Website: walmart
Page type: address-validator
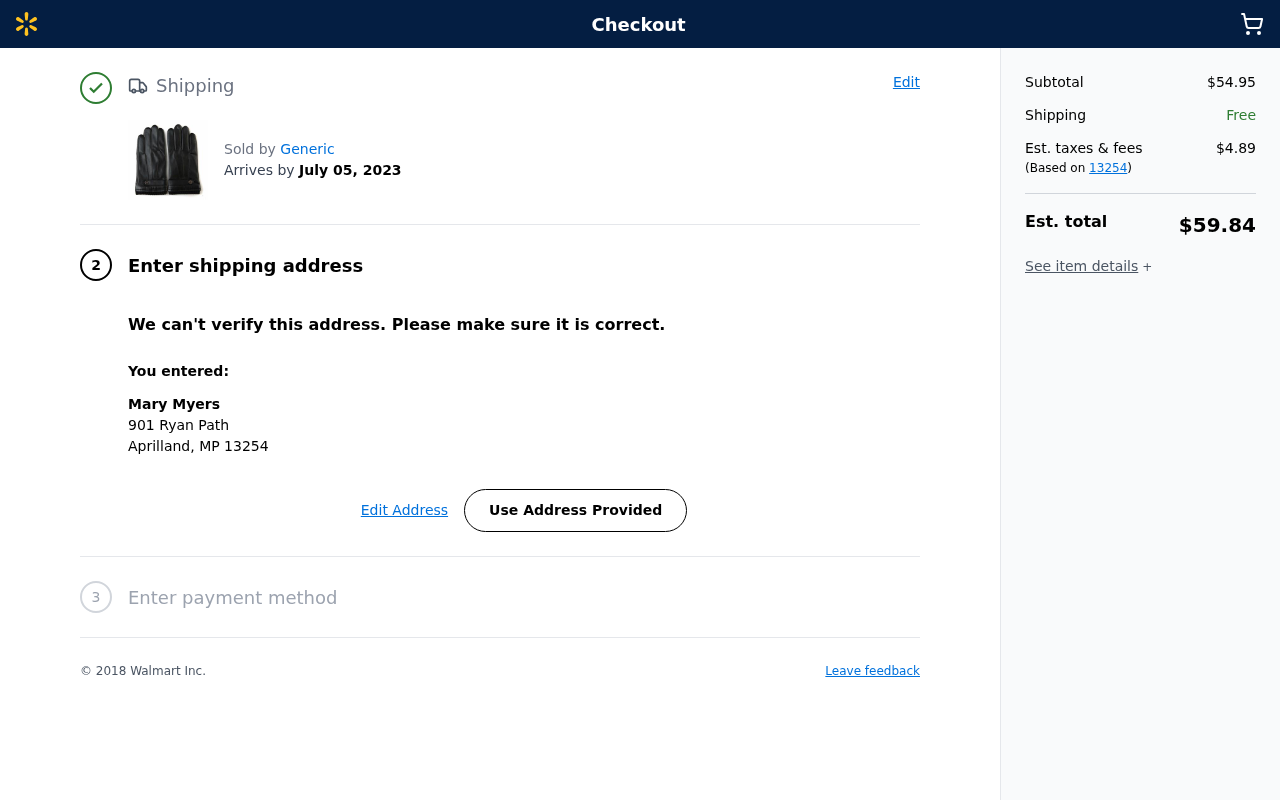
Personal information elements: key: PII_CITY_STATE_ZIP
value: Aprilland, MP 13254
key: PII_FULLNAME
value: Mary Myers
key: PII_POSTCODE
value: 13254
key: PII_STREET
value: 901 Ryan Path
Product elements: key: PRODUCT1_BRAND
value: Generic
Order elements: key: ORDER_DELIVERY_DATE
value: July 05, 2023
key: ORDER_SUBTOTAL
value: $54.95
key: ORDER_SHIPPING_COST
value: Free
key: ORDER_TAX
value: $4.89
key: ORDER_TOTAL
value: $59.84